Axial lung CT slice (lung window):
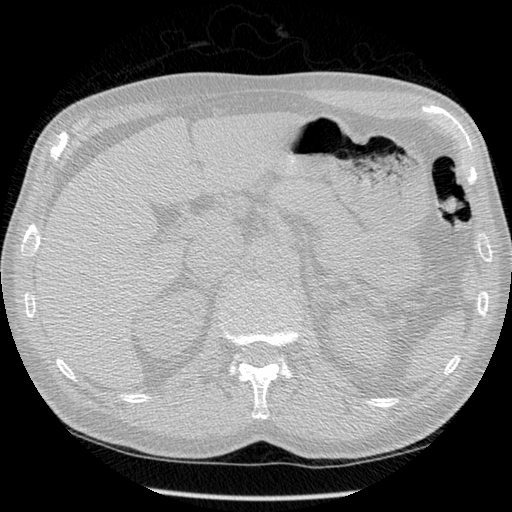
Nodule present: no